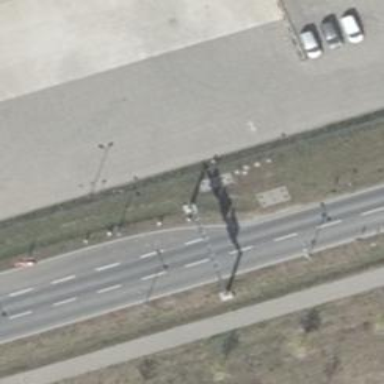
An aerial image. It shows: Tertiary road with asphalt surface.